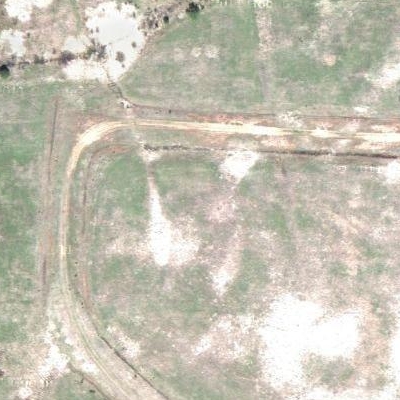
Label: aGrass